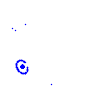
Particle: electron